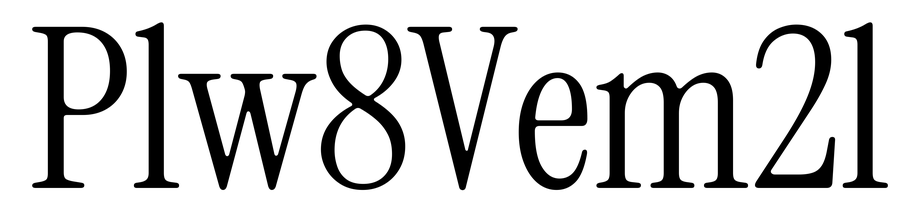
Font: InstrumentSerif-Regular